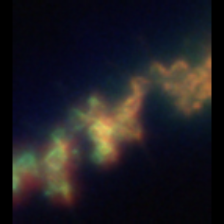
Taxon: Asterionellopsis
Group: Diatoms